Question: Writing a Powershell script that deletes all the contents from the recycle bins for virtual servers. For some reason I'm running into an error with finding the path for the Windows 2003 recycle bin and can't locate bin in order to delete everything in it. Was wondering if anyone here could give me some advice on what I am doing wrong with this code-snippet:
'''
if($serverVersion.name -like '*2003*'){
$dir = "\$server" + '\C$
ecycled'
}
elseif($serverVersion.name -like '*2008*'){
$dir = "\$server" + '\C$\$recycle.bin'
}
$recycleArray = @()
foreach ($item in get-childitem -path $dir){
$recycleArray += $item
}
for ($i = 0; $i -le $recycleArray.length; $i++){
$removal = $dir + "" + $recycleArray[$i]
remove-item $removal -force -recurse
}
'''
I'm able to delete everything from the W2K8 recycle bin correctly so the code should work correctly once I'm able to find the path to the recycle bin. Here's a picture of the error message I receive for those curious in seeing:

Also, out of curiosity, is there a way to cut down all this code and make 2 one-liners for both 2003 and 2008? I realize that the current way I've written this out doesn't take advantage of Powershell's cmdlets and want to improve on it once I've figured out what's wrong with W2K3 recycle bin.
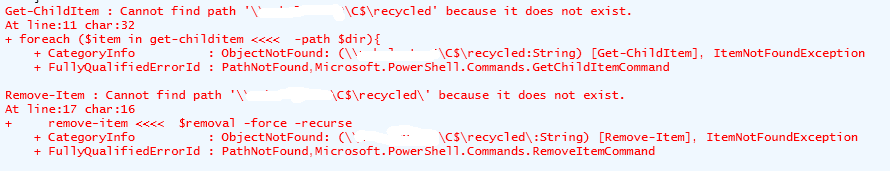
Answer: The problem is that the recycle bin is found on this location in widows server 2003 c:
ecycler not c:
ecycled so jsut change your code and it should work.
Try this code and see if it fixes the problem
'''
if($serverVersion.name -like '*2003*'){
$dir = "\$server" + '\C$
ecycled'
}
elseif($serverVersion.name -like '*2008*'){
$dir = "\$server" + '\C$\$recycle.bin'
}
foreach ($item in get-childitem -path $dir){
remove-item $item.FullName -Force -Recurse
}
'''